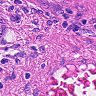
Metastatic tissue present: yes